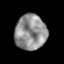
Tissue: prostate
Cell type: T cells
Senescence score: 0.3227
Nuclear area (px): 1090
Mean DAPI intensity: 144.22